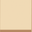
Piece: xx